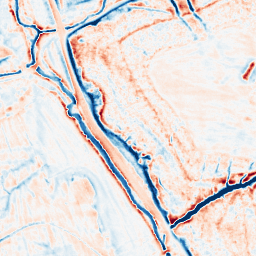
Category: multiscale
Decomposition family: dog_multiscale
Decomposition parameters: sigma_ratio: 1.6
n_scales: 4
base_sigma: 0.5
Upsampling method: sinc_hamming
Upsampling parameters: scale: 2
kernel_size: 16
Upsampling scale: 2